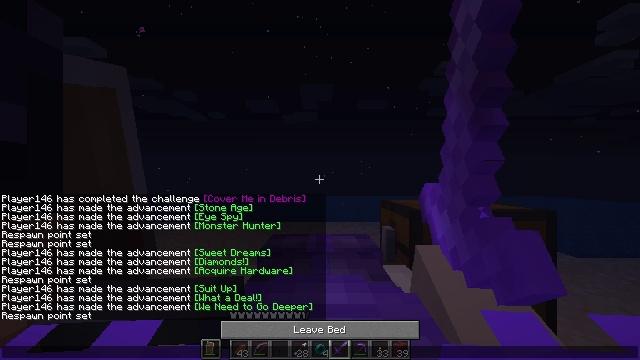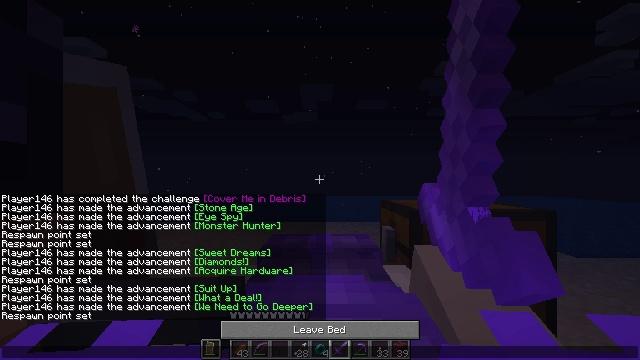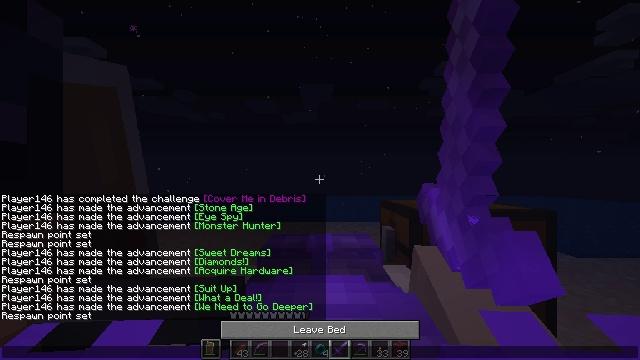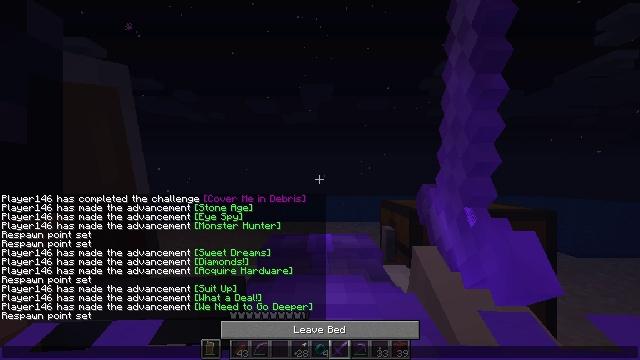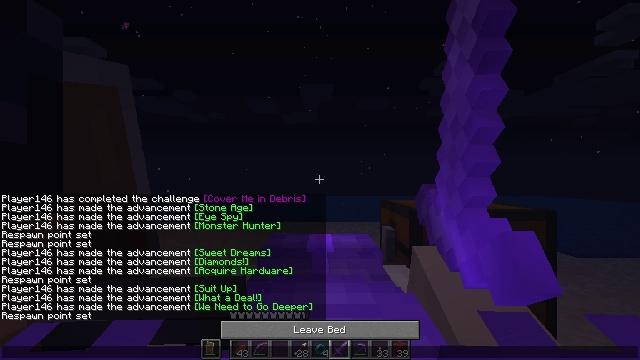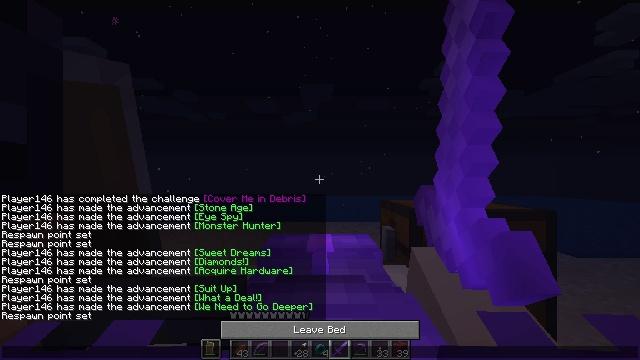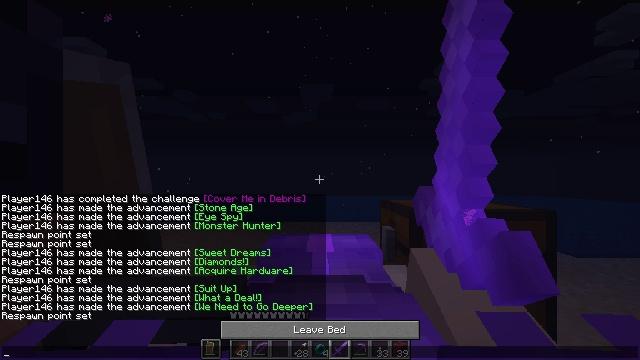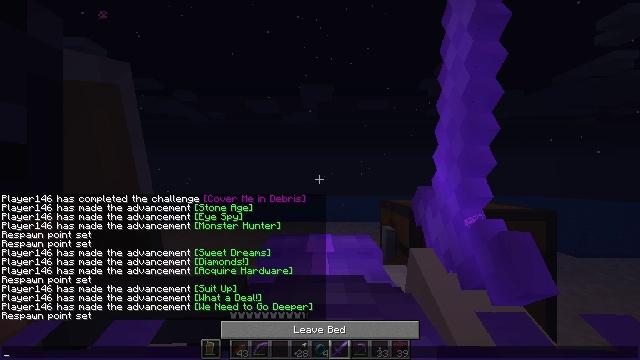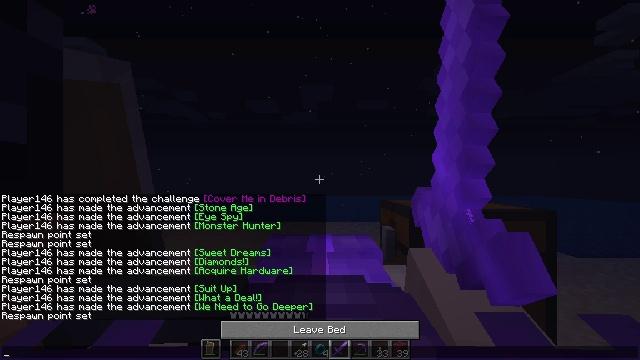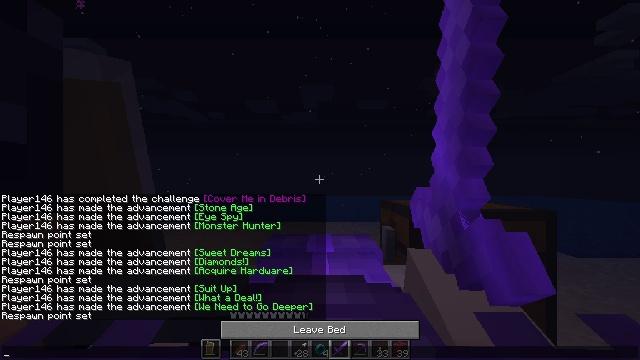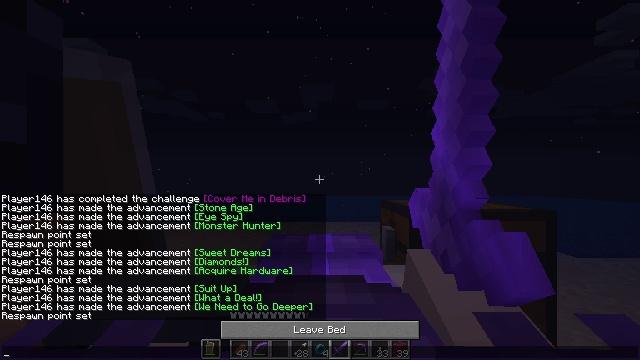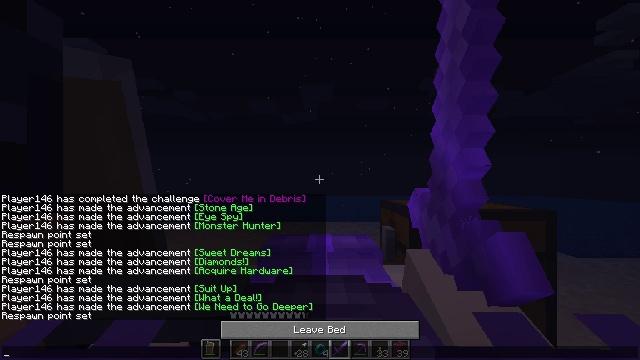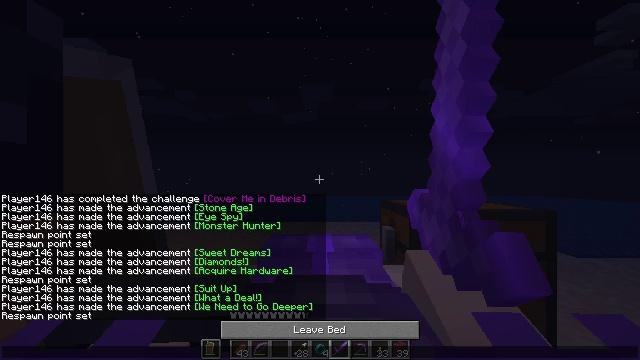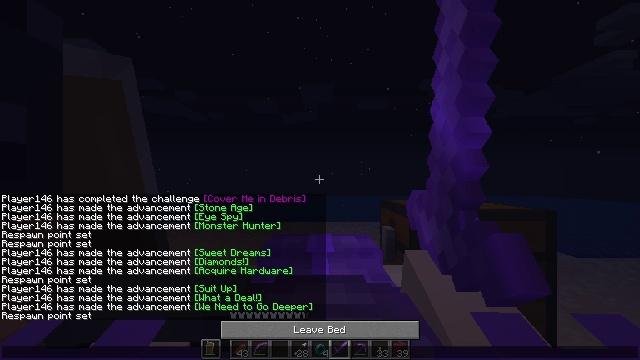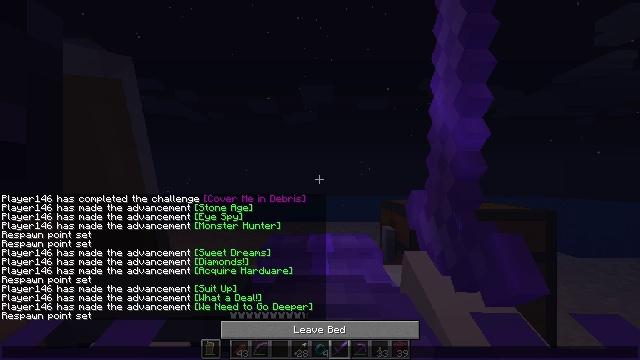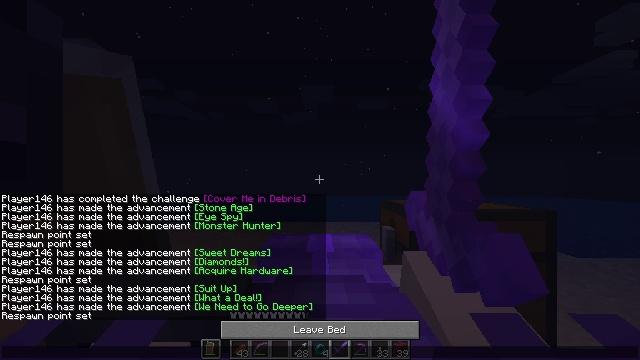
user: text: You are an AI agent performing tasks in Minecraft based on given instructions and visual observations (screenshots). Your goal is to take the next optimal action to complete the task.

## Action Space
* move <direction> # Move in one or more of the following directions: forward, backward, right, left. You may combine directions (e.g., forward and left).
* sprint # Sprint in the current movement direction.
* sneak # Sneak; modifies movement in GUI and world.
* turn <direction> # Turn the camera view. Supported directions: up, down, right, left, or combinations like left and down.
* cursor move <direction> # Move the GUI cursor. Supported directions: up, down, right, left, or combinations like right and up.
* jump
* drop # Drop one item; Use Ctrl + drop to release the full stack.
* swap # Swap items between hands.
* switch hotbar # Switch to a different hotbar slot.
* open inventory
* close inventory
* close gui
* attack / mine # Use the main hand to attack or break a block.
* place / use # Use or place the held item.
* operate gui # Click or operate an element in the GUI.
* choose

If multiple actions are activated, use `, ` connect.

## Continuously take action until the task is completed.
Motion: motion action
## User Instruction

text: Process blaze rods into blaze powder in the crafting area.
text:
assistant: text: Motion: no_op
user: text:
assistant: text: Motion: no_op
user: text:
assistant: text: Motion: no_op
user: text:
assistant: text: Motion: no_op
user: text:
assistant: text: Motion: no_op
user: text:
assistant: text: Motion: no_op
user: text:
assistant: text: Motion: no_op
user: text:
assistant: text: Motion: no_op
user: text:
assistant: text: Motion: no_op
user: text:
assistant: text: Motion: no_op
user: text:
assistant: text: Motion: no_op
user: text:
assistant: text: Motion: no_op
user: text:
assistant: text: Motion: no_op
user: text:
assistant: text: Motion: no_op
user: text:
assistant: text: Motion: no_op
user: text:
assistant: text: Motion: no_op
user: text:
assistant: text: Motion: no_op
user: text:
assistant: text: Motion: no_op
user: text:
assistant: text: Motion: no_op
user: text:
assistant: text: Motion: no_op
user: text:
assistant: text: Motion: no_op
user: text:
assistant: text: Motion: no_op
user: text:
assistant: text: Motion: no_op
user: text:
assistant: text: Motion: no_op
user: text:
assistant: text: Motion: no_op
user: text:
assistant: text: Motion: no_op
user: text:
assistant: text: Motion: no_op
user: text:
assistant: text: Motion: no_op
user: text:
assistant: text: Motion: no_op
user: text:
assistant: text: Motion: no_op